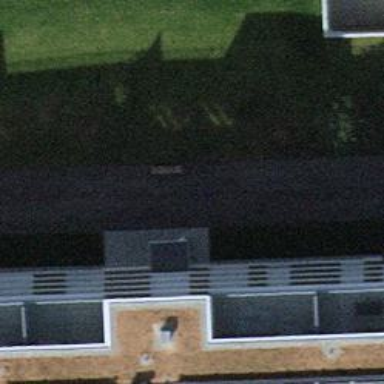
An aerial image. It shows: Brown bench.